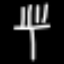
Label: fork